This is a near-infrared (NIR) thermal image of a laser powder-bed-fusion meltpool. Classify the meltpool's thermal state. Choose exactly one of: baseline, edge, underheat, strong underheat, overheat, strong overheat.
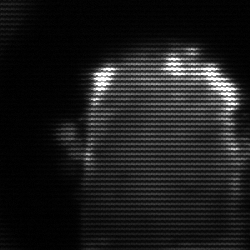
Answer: baseline